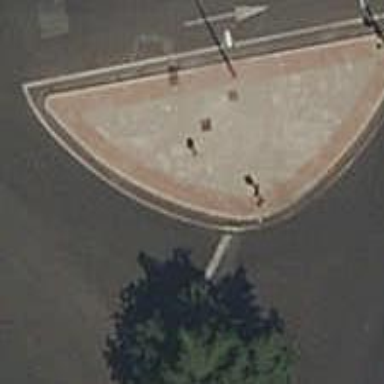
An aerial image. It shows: Kerb barrier.